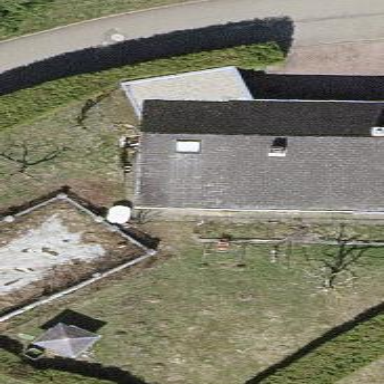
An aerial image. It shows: Simple and straightforward house.